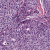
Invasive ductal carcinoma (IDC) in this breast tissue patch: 0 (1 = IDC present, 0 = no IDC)